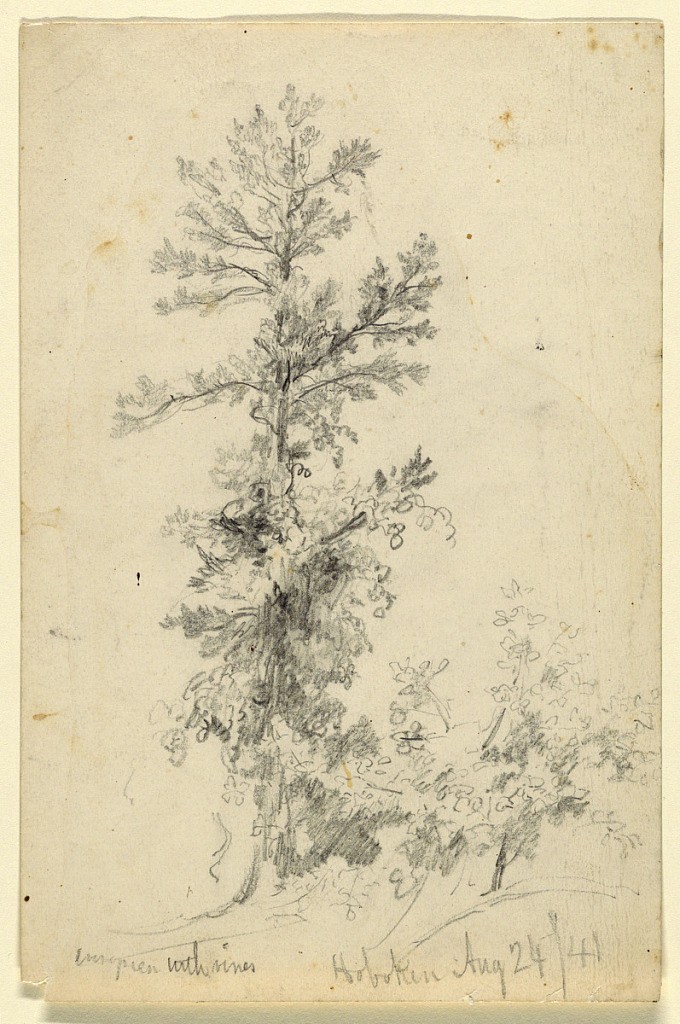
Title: Evergreen with Vines, Hoboken
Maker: Daniel Huntington, American, 1816–1906
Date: August 24, 1841
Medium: Graphite on paper
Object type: Drawing
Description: Study of a tall evergreen tree overgrown with vines. A smaller tree at right.